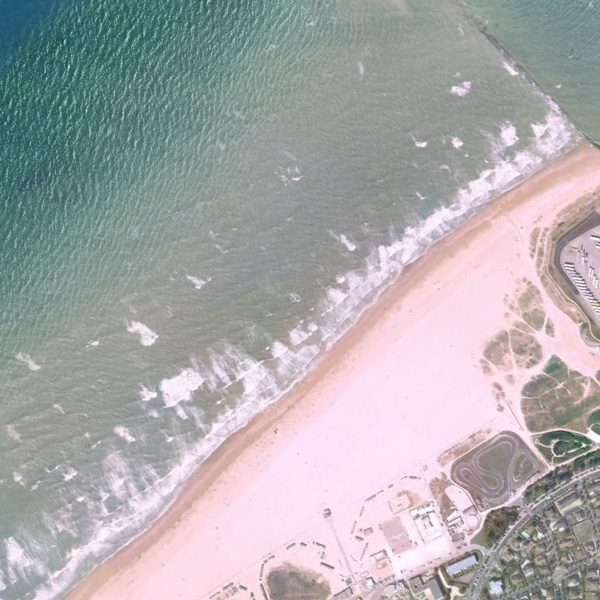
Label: Beach